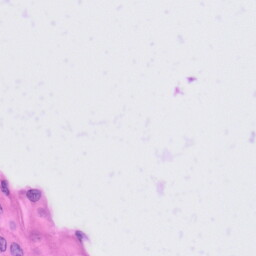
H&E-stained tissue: Tonsil